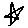
Label: star